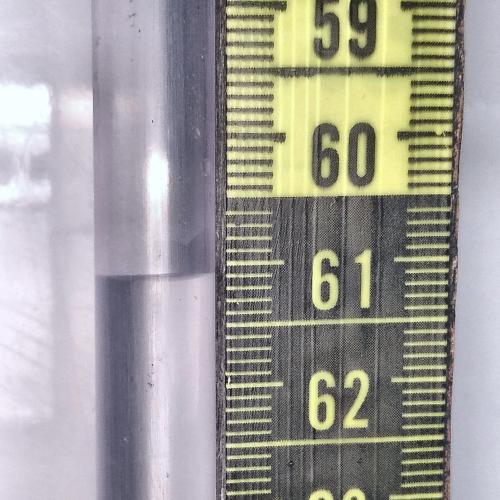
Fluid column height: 61.1 cm